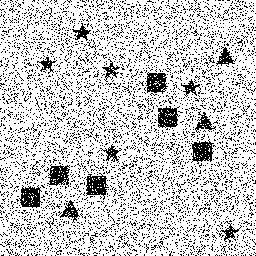
Squares: 6
Triangles: 3
Stars: 6
Total shapes: 15